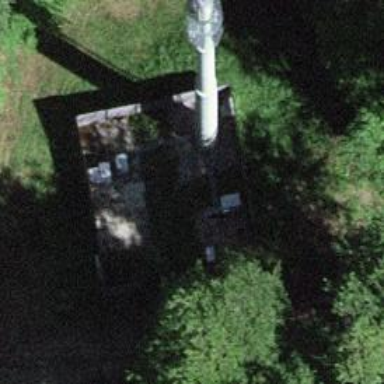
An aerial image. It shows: Man-made mast used for communication purposes.